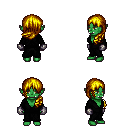
a pixel art fantasy rpg character, female body template, orc, green skin, gray robe, teal pants, blonde left-swept hairstyle, metal gloves, four views (front, back, left, right), 2x2 character sprite sheet, small pixel art, hard edges, no anti-aliasing